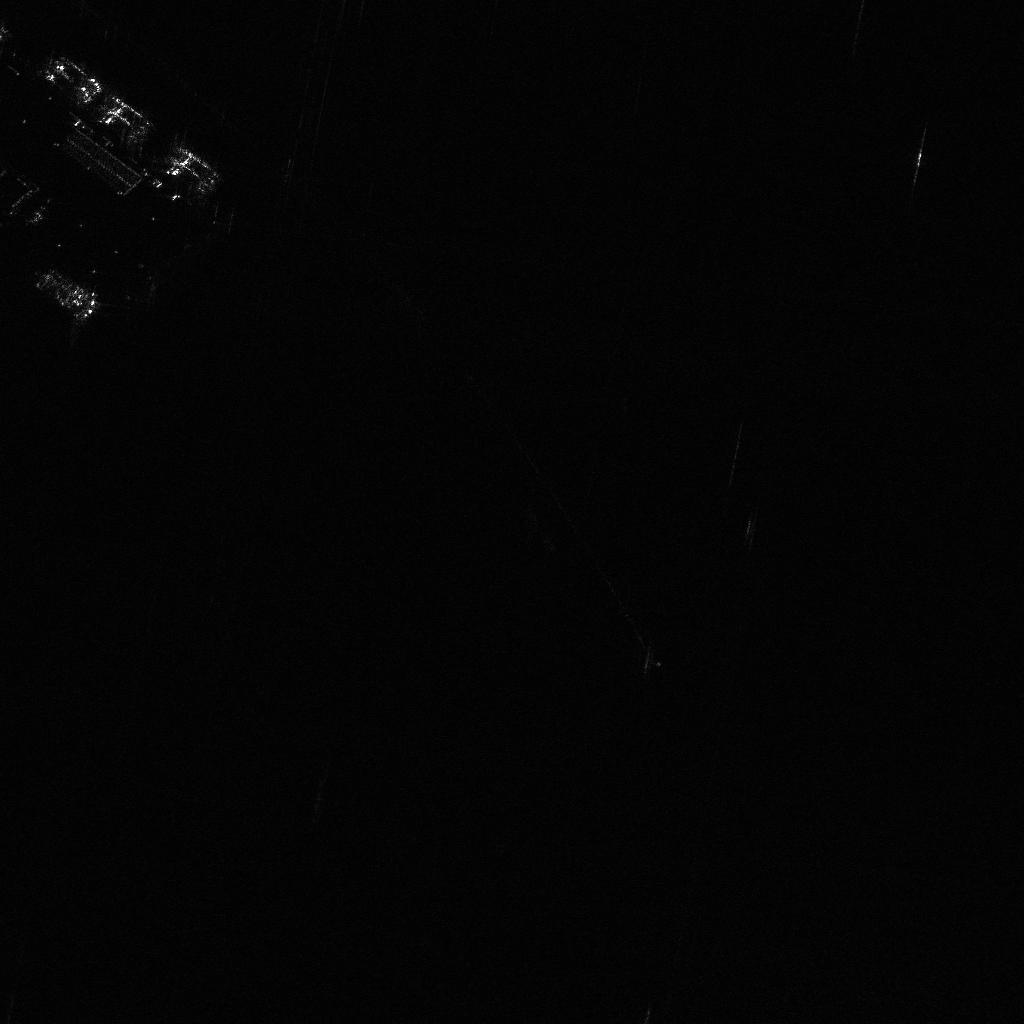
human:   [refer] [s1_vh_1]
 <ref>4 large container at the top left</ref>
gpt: <box>[[2, 27, 9, 30, 38], [15, 14, 21, 17, 40], [3, 6, 9, 8, 41], [9, 10, 15, 12, 40]]</box>